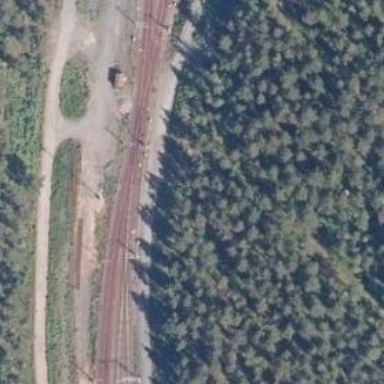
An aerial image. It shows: Rail yard with electrified contact lines for the railway.